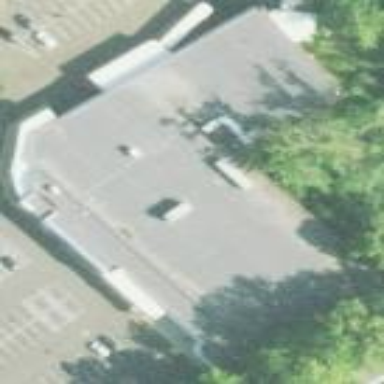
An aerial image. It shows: Supermarket located in building.